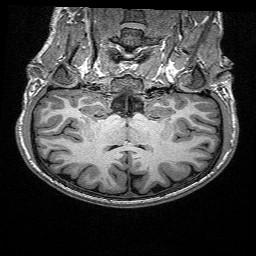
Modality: T1w
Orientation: sagittal
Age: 28
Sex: male
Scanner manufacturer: siemens
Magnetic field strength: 3 T
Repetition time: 2.4 s
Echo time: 0.03 s